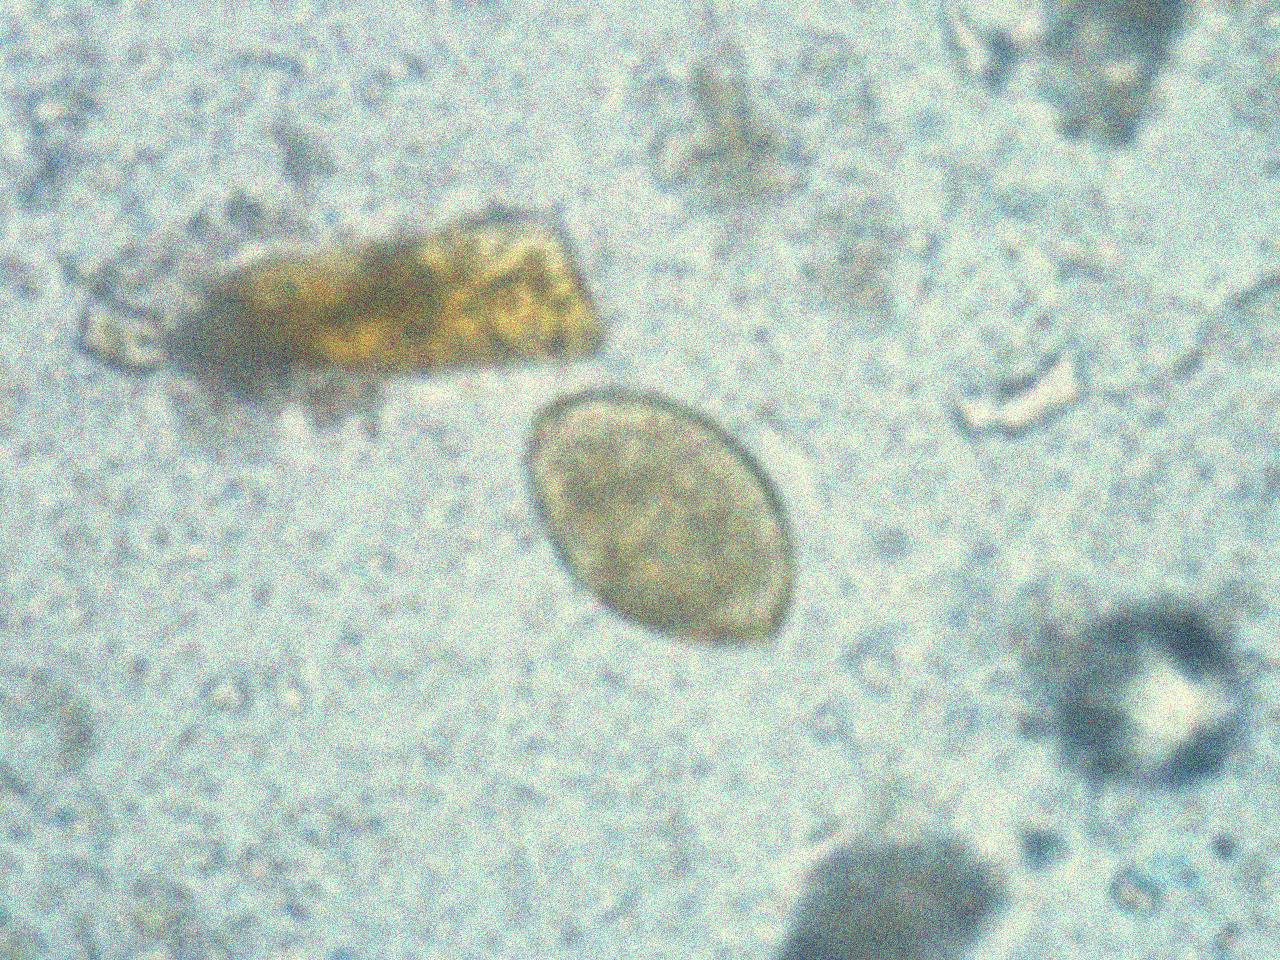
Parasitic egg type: Paragonimus spp